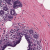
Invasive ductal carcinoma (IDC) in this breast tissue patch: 0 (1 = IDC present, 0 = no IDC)